Question: I'm using a TVirtualStringTree to store pointers to records.
Originally there is a TList that contains the list of records.
I'm using the OnInitNode event to iterate through the TList and assign each records' data to the tree's nodes.
However, when retrieving the data associated with a node in the OnNewText event handler, the pointer returned has a different address than the one originally stored in the tree.
Further, I can see through debugging that the pointer (to the record data) retrieved from the node is the same as the one originally stored in the node. I need to save changed data to a database and need to reference the record with the changed data. It should be simple as referencing the pointer, but the problem is that the pointer is not the same.
I'm not sure what I'm doing wrong and hope someone can help me fix this.
Thanks in advance.
Here is my code:
Data structure and declarations:
'''
TTherapData = record
TherapID: Integer;
TherapName: String[120];
TherapInstr: String[120];
Selected_DB: Byte;
Selected: Byte;
end;
PTherapData = ^TTherapData;
FTherapDataList: TList<PTherapData>;
FTherapDataListAsg_Iter: Integer;
vstRxList_Asg: TVirtualStringTree;
'''
Loading the data into the TList, and then into the tree:
'''
procedure TfmPatient_Conslt.LoadTherapList(const ADBLoad: Boolean = False);
var
TherapData: PTherapData;
d, x: Integer;
begin
datamod.uspLKTHERAP_S.First;
while not datamod.uspLKTHERAP_S.Eof do
begin
New(TherapData);
TherapData^.TherapID := datamod.uspLKTHERAP_SROW_ID.AsInteger;
TherapData^.TherapName := datamod.uspLKTHERAP_SIMPRTHERAP.AsString;
TherapData^.TherapInstr := EmptyStr;
TherapData^.Selected := 0;
TherapData^.Selected_DB := 0;
FTherapDataList.Add(TherapData);
datamod.uspLKTHERAP_S.Next;
end;
datamod.uspCONSLT_RX_S.First;
while not datamod.uspCONSLT_RX_S.Eof do
begin
d := datamod.uspCONSLT_RX_SRX_ID.AsInteger;
TherapData := FTherapDataList[TherapDataList_GetIndexOfID(d)];
TherapData^.TherapInstr := datamod.uspCONSLT_RX_SRX_INSTRUCTION.AsString;
TherapData^.Selected := 1;
TherapData^.Selected_DB := 1;
datamod.uspCONSLT_RX_S.Next;
end;
x := TherapDataList_CountSelectedItems;
FTherapDataListAsg_Iter := 0;
vstRxList_Asg.NodeDataSize := SizeOf(TTherapData);
vstRxList_Asg.RootNodeCount := 0;
vstRxList_Asg.RootNodeCount := x;
end;
procedure TfmPatient_Conslt.vstRxList_AsgInitNode(Sender: TBaseVirtualTree; ParentNode, Node: PVirtualNode;
var InitialStates: TVirtualNodeInitStates);
var
TherapData: PTherapData;
begin
TherapData := Sender.GetNodeData(Node);
while (FTherapDataList[FTherapDataListAsg_Iter]^.Selected <> 1) do
Inc(FTherapDataListAsg_Iter);
TherapData^.TherapID := FTherapDataList[FTherapDataListAsg_Iter]^.TherapID;
TherapData^.TherapName := FTherapDataList[FTherapDataListAsg_Iter]^.TherapName;
TherapData^.TherapInstr := FTherapDataList[FTherapDataListAsg_Iter]^.TherapInstr;
{ TherapData := FTherapDataList[FTherapDataListAsg_Iter]; } //
{ TherapData^ := FTherapDataList[FTherapDataListAsg_Iter]^; } //
Inc(FTherapDataListAsg_Iter);
end;
procedure TfmPatient_Conslt.vstRxList_AsgGetText(Sender: TBaseVirtualTree; Node: PVirtualNode; Column: TColumnIndex;
TextType: TVSTTextType; var CellText: string);
var
TherapData: PTherapData;
begin
TherapData := Sender.GetNodeData(Node);
if Assigned(TherapData) then
if (Column = 0) then
CellText := TherapData^.TherapName
else if (Column = 1) then
CellText := TherapData^.TherapInstr;
end;
procedure TfmPatient_Conslt.vstRxList_AsgEditing(Sender: TBaseVirtualTree; Node: PVirtualNode; Column: TColumnIndex;
var Allowed: Boolean);
begin
Allowed := (Column = 1);
end;
'''
Retrieving the data. I noticed the problem here:
'''
procedure TfmPatient_Conslt.vstRxList_AsgNewText(Sender: TBaseVirtualTree; Node: PVirtualNode; Column: TColumnIndex;
NewText: string);
var
TherapData: PTherapData;
begin
if (Column = 1) then
begin
TherapData := Sender.GetNodeData(Node);
if Assigned(TherapData) then // <---- There is a debug breakpoint here
// and the watch window screen-shot
// is taken here
TherapData^.TherapInstr := NewText;
// Showmessage(Format('%p', [TherapData])); // <---- The pointer value is not the same
// as that originally stored !
end;
end;
'''
This is where I save the list data to database, and the reason that I need the tree to change the data and not a copy:
'''
procedure TfmPatient_Conslt.SaveRxListToDB;
var
TherapData: PTherapData;
begin
for TherapData in FTherapDataList do
begin
if (TherapData^.Selected = 1) and (TherapData^.Selected_DB = 0) then
begin
// Add new entries to DB
// :ROW_ID, :CONSLT_ID, :RX_ID, :RX_INSTRUCTION
datamod.uspCONSLT_RX_I.ParamByName('ROW_ID').AsInteger := 0;
datamod.uspCONSLT_RX_I.ParamByName('CONSLT_ID').AsInteger := FConsultationID;
datamod.uspCONSLT_RX_I.ParamByName('RX_ID').AsInteger := TherapData^.TherapID;
datamod.uspCONSLT_RX_I.ParamByName('RX_INSTRUCTION').AsString := TherapData^.TherapInstr;
datamod.uspCONSLT_RX_I.PrepareSQL(False);
datamod.uspCONSLT_RX_I.ExecProc;
TherapData^.Selected_DB := 1;
end
else if (TherapData^.Selected = 1) and (TherapData^.Selected_DB = 1) then
begin
// Update existing DB entries
// :CONSLT_ID, :RX_ID, :RX_INSTRUCTION
datamod.uspCONSLT_RX_U.ParamByName('CONSLT_ID').AsInteger := FConsultationID;
datamod.uspCONSLT_RX_U.ParamByName('RX_ID').AsInteger := TherapData^.TherapID;
datamod.uspCONSLT_RX_U.ParamByName('RX_INSTRUCTION').AsString := TherapData^.TherapInstr;
datamod.uspCONSLT_RX_U.PrepareSQL(False);
datamod.uspCONSLT_RX_U.ExecProc;
end
else if (TherapData^.Selected = 0) and (TherapData^.Selected_DB = 1) then
begin
// Delete removed entries from DB
// :CONSLT_ID, :RX_ID
datamod.uspCONSLT_RX_D.ParamByName('CONSLT_ID').AsInteger := FConsultationID;
datamod.uspCONSLT_RX_D.ParamByName('RX_ID').AsInteger := TherapData^.TherapID;
datamod.uspCONSLT_RX_D.PrepareSQL(False);
datamod.uspCONSLT_RX_D.ExecProc;
TherapData^.Selected_DB := 0;
end;
end;
end;
'''
Here's a screenshot of the from the Debug->Watch List window:

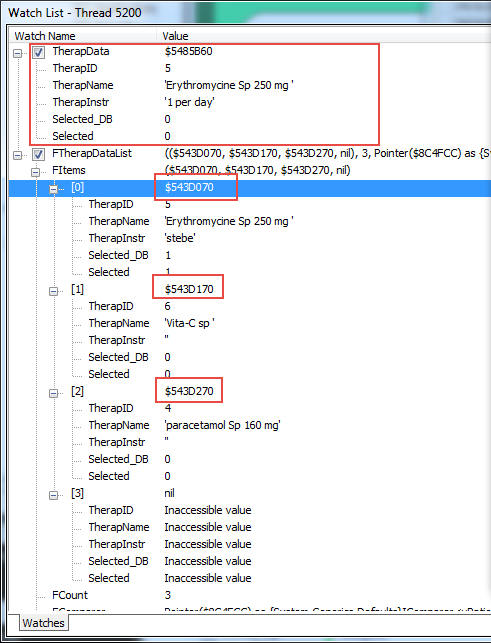
Answer: To answer to the question in the title, I would say yes, your coding approach is wrong.
The mistake is that you don't save a pointer to your data record to the VT's node, you're allocating whole (separate) 'TTherapData' record for each node! So the "mistake" is the line
'''
vstRxList_Asg.NodeDataSize := SizeOf(TTherapData);
'''
in the 'TfmPatient_Conslt.LoadTherapList' method. What you probably want is an additional record which holds pointer to the data record:
'''
type
TVTNodeData = record
TherapData: PTherapData;
end;
PVTNodeData = ^TVTNodeData;
'''
and use that record as node data record:
'''
vstRxList_Asg.NodeDataSize := SizeOf(TVTNodeData);
'''
and node init becomes something like
'''
procedure TfmPatient_Conslt.vstRxList_AsgInitNode(Sender: TBaseVirtualTree; ParentNode, Node: PVirtualNode; var InitialStates: TVirtualNodeInitStates);
var
NodeData: PVTNodeData;
begin
NodeData := Sender.GetNodeData(Node);
while (FTherapDataList[FTherapDataListAsg_Iter]^.Selected <> 1) do
Inc(FTherapDataListAsg_Iter);
NodeData^.TherapData := FTherapDataList[FTherapDataListAsg_Iter];
Inc(FTherapDataListAsg_Iter);
end;
'''
and using the data in other tree events like
'''
procedure TfmPatient_Conslt.vstRxList_AsgGetText(Sender: TBaseVirtualTree; Node:PVirtualNode; Column: TColumnIndex; TextType: TVSTTextType; var CellText: string);
var
NodeData: PVTNodeData;
TherapData: PTherapData;
begin
NodeData := Sender.GetNodeData(Node);
if Assigned(NodeData) and Assigned(NodeData.TherapData) then begin
TherapData := NodeData.TherapData;
if (Column = 0) then
CellText := TherapData^.TherapName
else if (Column = 1) then
CellText := TherapData^.TherapInstr;
end;
end;
'''